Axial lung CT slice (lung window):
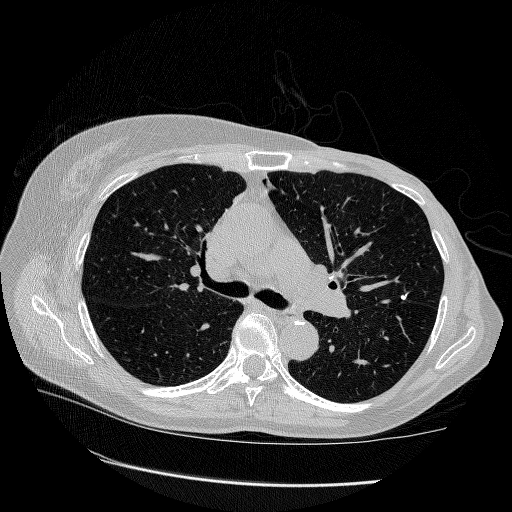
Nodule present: yes
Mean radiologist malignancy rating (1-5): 1.75